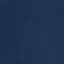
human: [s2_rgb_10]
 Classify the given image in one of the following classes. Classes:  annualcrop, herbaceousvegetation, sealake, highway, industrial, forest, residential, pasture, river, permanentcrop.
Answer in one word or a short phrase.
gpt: SeaLake